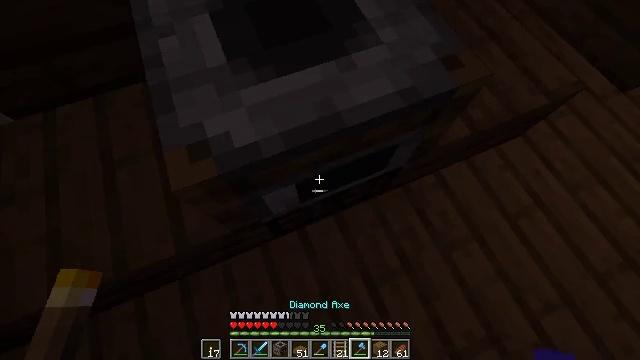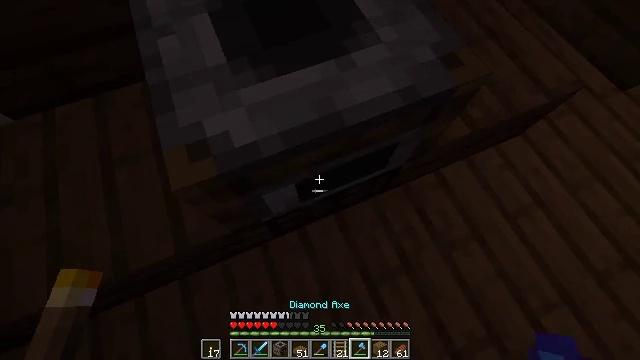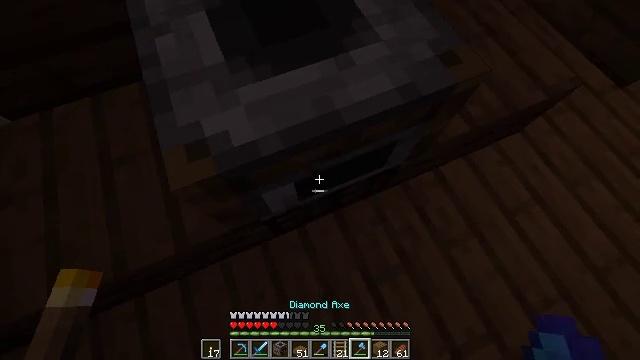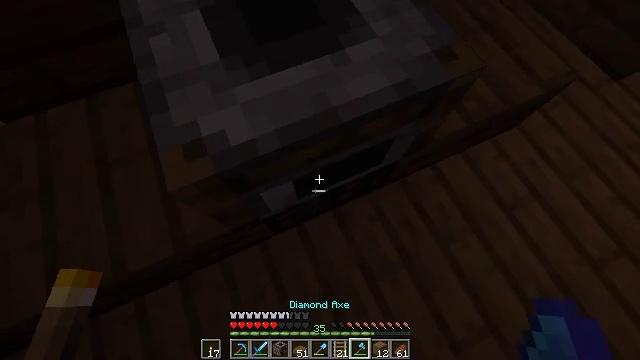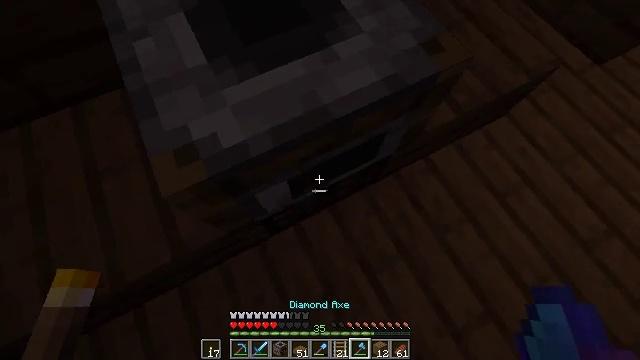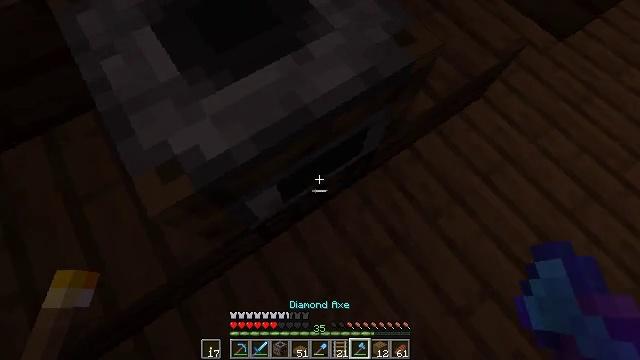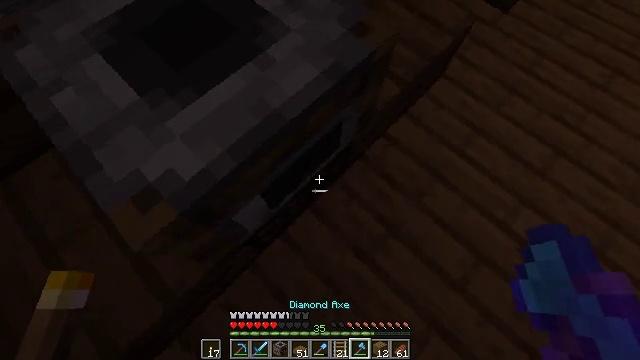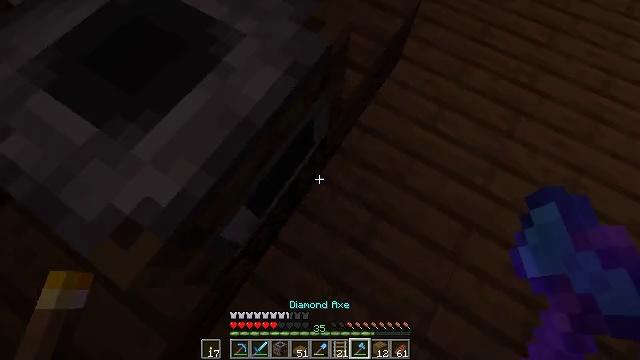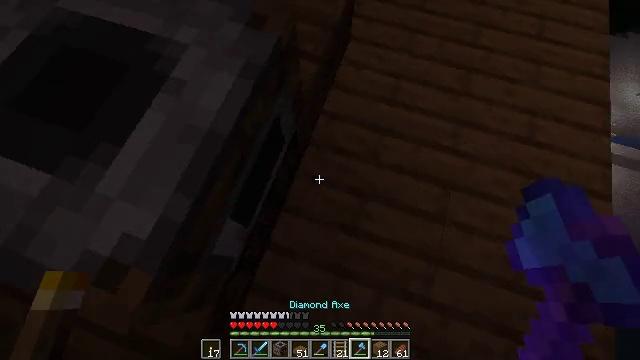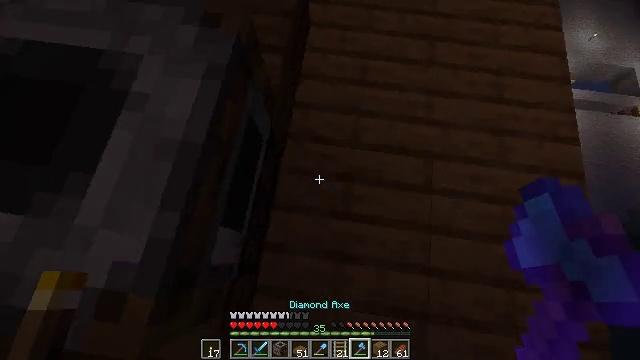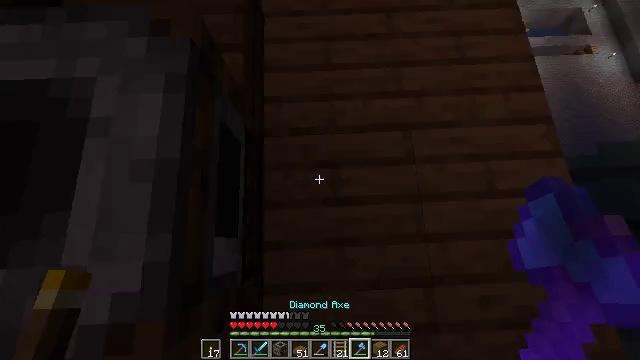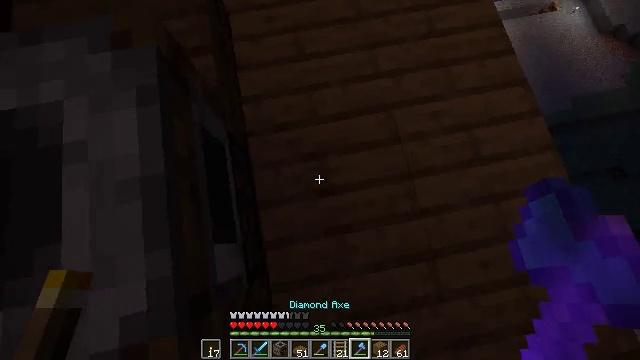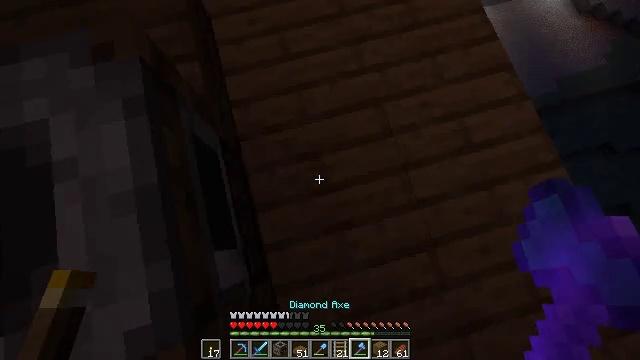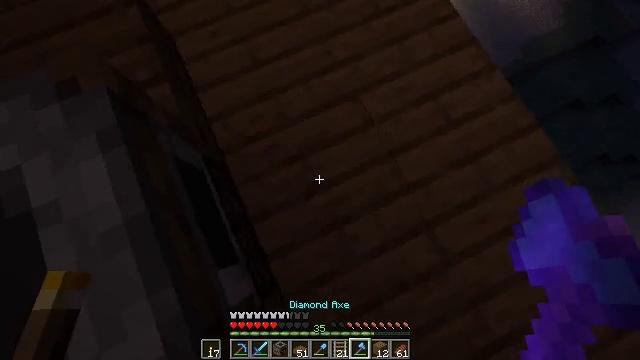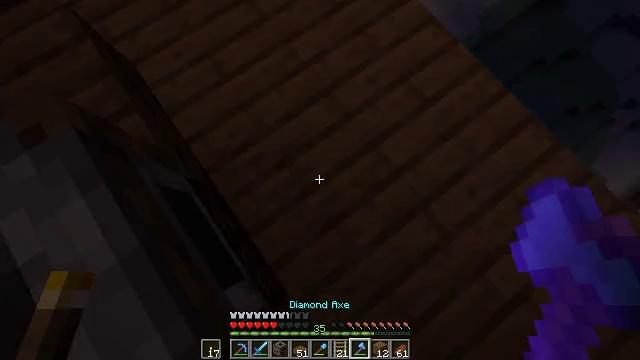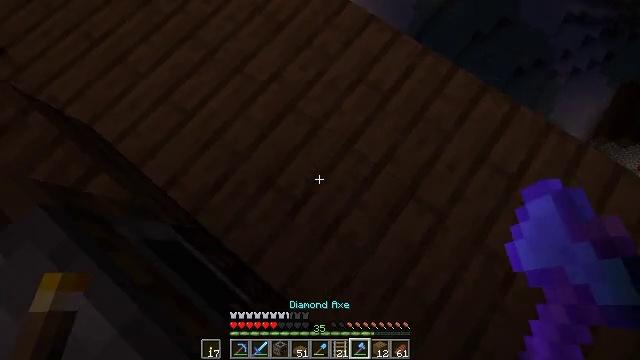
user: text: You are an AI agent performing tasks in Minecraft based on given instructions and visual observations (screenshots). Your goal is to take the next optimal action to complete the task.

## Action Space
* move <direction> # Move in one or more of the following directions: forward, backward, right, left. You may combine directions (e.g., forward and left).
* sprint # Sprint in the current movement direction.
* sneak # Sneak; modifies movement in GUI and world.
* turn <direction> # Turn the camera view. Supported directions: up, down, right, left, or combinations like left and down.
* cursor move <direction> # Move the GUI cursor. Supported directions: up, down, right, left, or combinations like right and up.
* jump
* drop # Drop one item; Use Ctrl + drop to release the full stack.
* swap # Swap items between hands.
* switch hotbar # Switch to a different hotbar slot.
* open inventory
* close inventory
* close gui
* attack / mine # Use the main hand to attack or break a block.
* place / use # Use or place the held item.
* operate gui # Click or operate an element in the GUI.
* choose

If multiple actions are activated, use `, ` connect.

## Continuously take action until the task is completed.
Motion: motion action
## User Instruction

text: Reclaim the smoker from the setup.
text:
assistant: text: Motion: no_op
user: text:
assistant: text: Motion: no_op
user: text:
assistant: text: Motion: turn right
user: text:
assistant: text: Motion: turn right
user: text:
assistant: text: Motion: turn right
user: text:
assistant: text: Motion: turn right
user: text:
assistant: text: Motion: turn right
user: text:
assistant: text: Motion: turn right and down
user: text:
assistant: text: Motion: turn right and down
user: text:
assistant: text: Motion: turn right and down
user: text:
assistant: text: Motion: turn right and down
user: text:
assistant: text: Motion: turn right
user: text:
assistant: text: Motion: turn right
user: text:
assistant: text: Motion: turn right
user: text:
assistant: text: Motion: turn right and up
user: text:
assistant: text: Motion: turn right and up
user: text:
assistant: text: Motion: no_op
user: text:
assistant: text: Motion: no_op
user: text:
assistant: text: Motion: no_op
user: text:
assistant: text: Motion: move forward
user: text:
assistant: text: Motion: move forward
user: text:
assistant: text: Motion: turn left
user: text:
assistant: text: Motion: turn left
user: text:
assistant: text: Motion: turn left and up
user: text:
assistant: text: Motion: turn left and up
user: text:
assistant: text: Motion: turn left and up
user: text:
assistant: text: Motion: turn left and up
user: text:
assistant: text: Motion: turn left and up
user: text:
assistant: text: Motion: turn left and up
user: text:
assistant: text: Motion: no_op